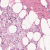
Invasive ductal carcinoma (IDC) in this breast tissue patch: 0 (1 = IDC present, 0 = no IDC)